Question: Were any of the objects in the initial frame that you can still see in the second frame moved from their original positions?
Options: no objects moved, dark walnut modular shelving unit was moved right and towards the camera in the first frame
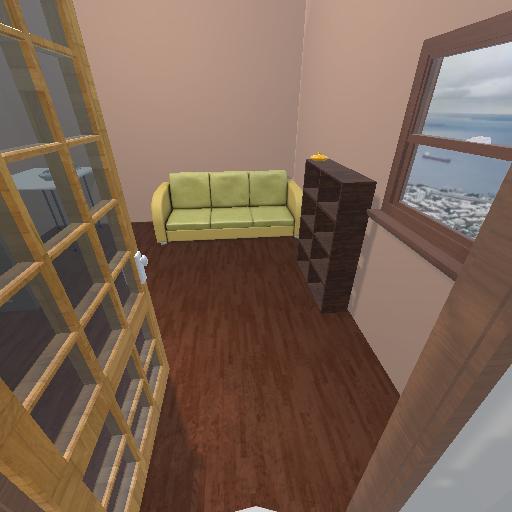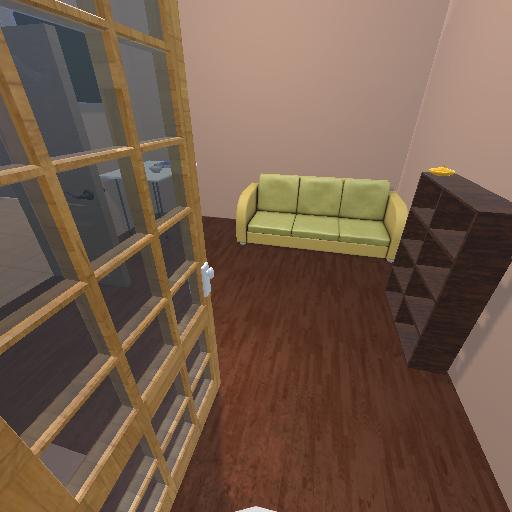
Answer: no objects moved